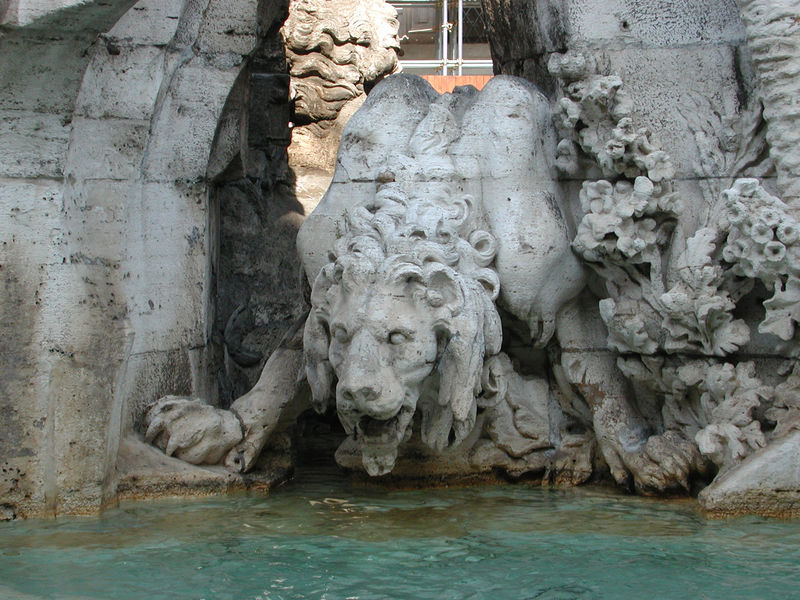
Titel: Vierströmebrunnen
Künstler: Giovanni Lorenzo Bernini
Standort: Rom, Piazza Navona (EU - I - Latium)
Schlagwörter: blätter, laub, meer, wasser, ausschnitt, blume, blumen, blüte, blüten, gebäude, tier, trinken, augen, böse, stein, blatt, pflanze, pflanzen, höhle, brunnen, skulptur, mähne, italien, detail, pfoten, katze, becken, stängel, pfote, quader, sandstein, maul, löwe, klauen, skultpur, großkatze, raubtier, weiiß, pranken, brunnenbecken, quaderwerk, glüte